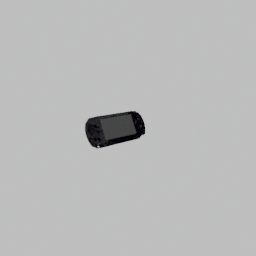
Label: electronics